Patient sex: M
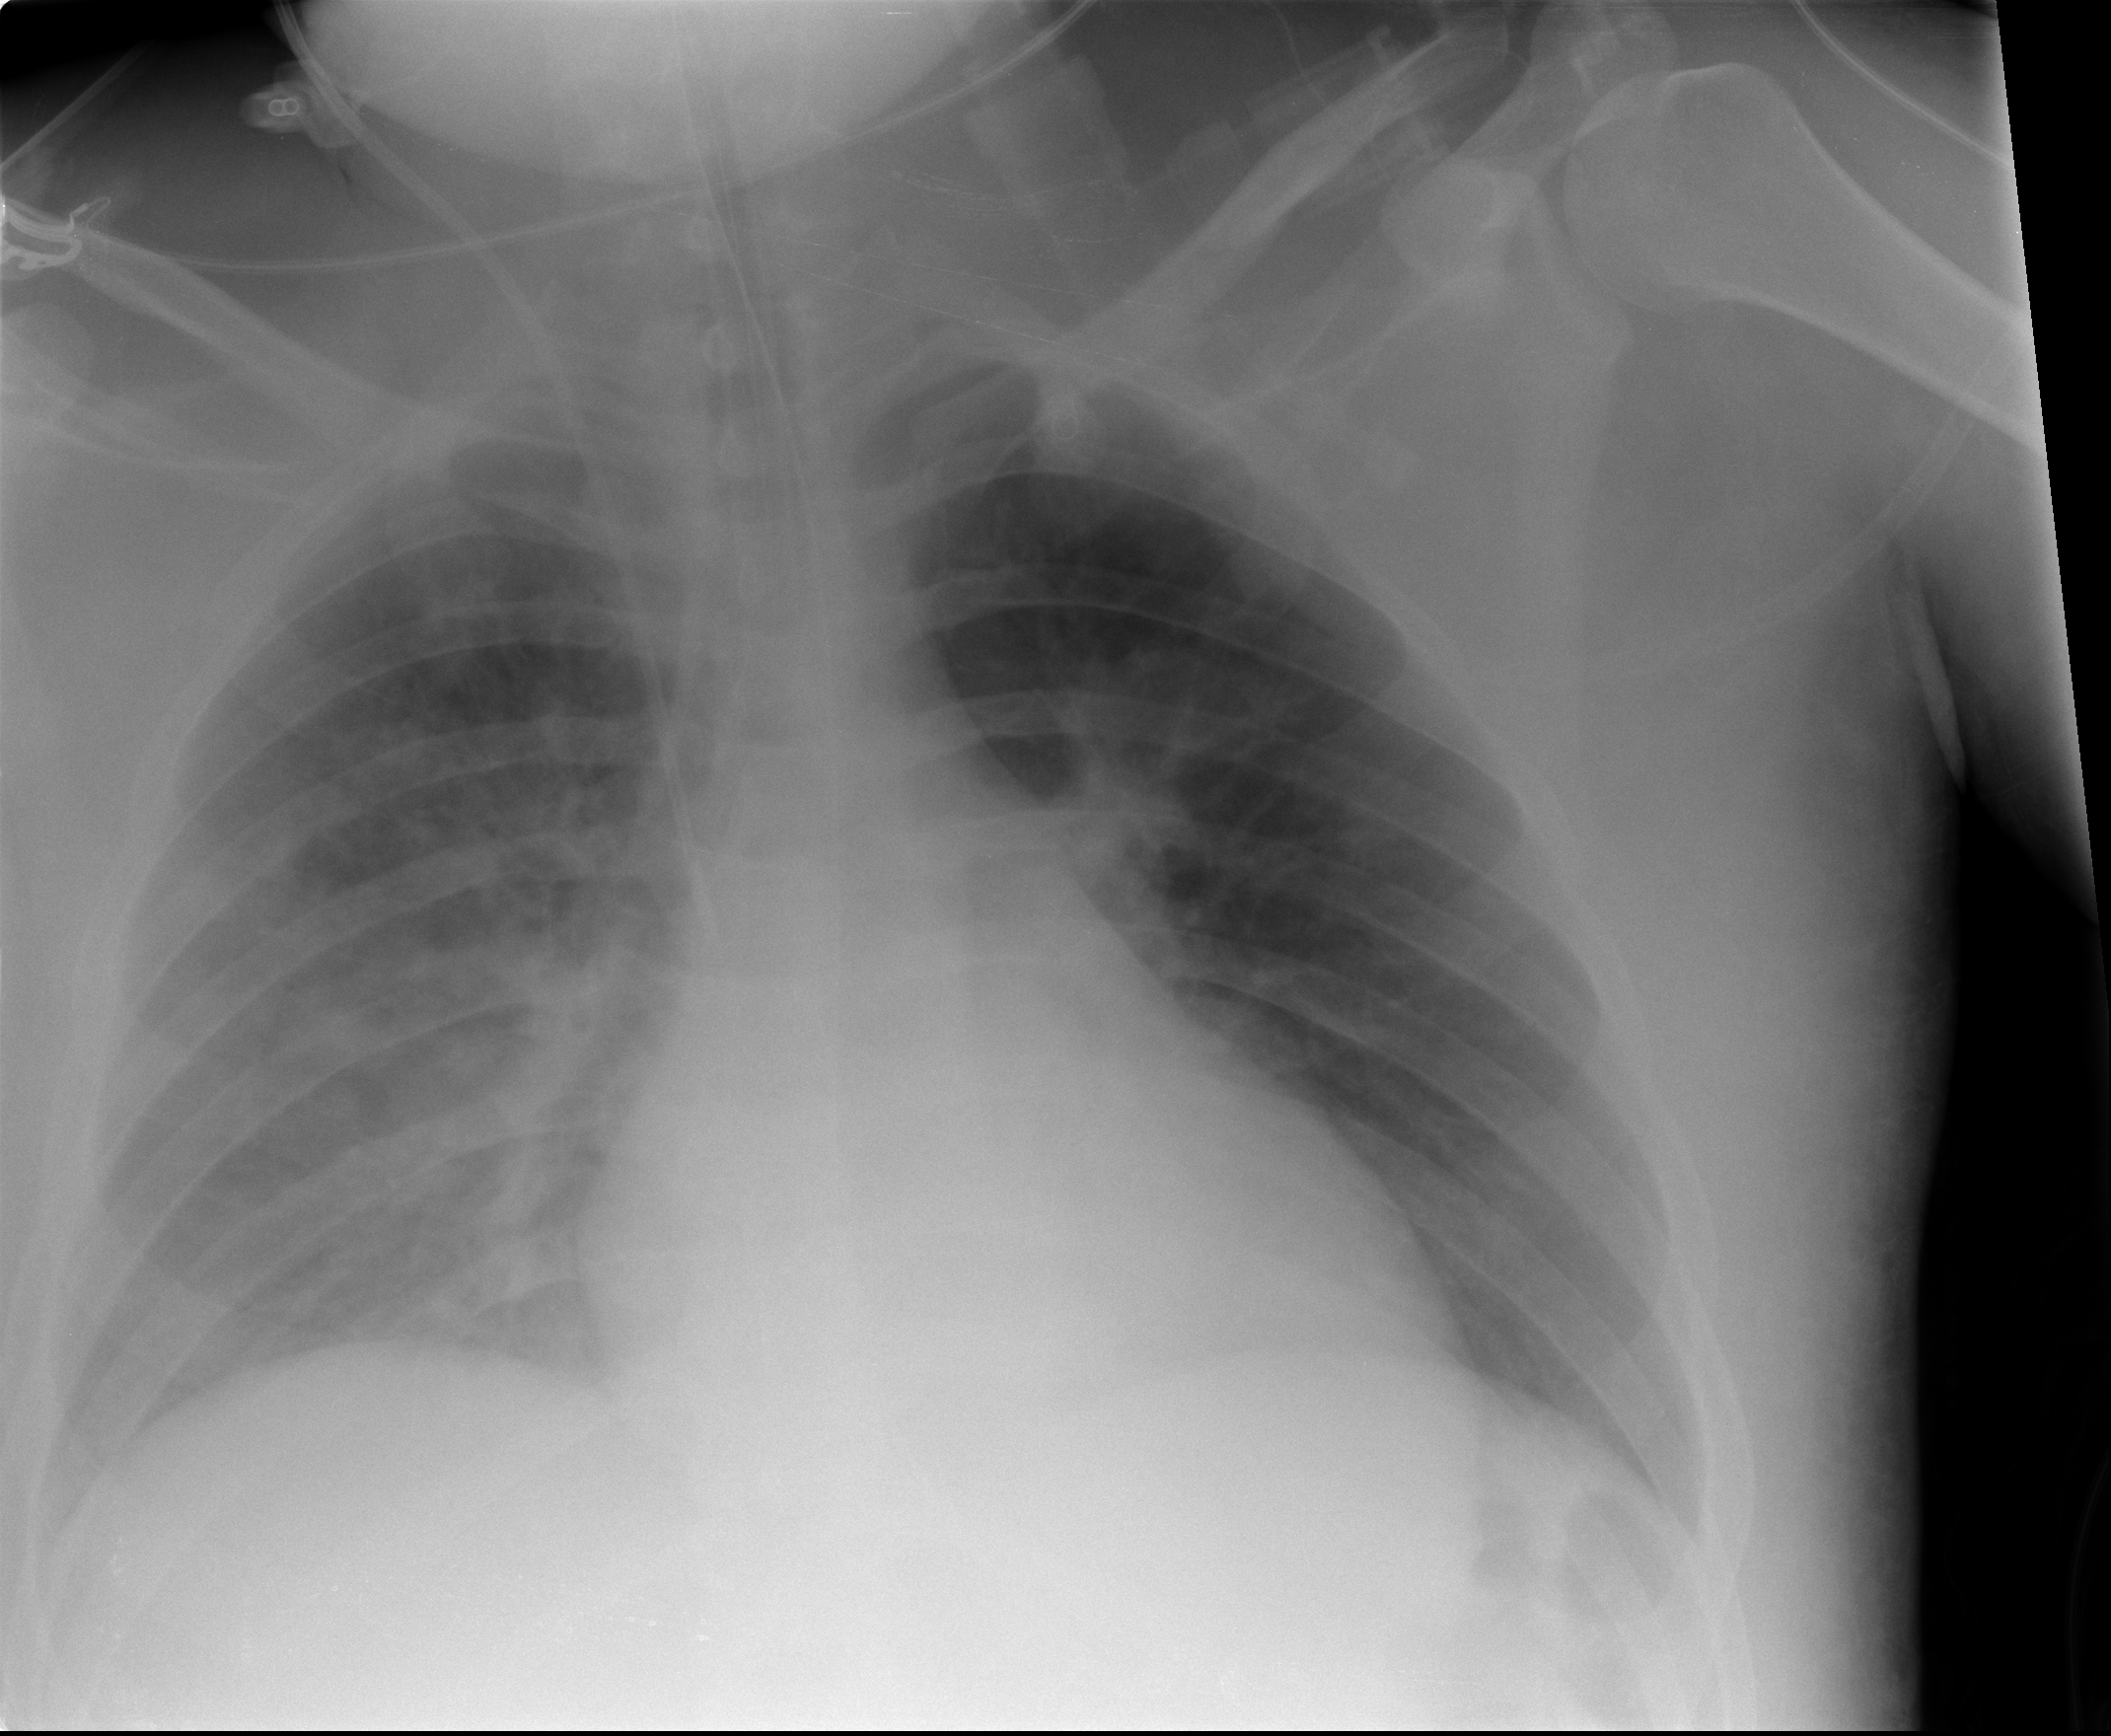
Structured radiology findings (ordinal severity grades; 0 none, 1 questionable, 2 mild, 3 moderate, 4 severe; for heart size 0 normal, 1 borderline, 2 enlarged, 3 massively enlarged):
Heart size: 0
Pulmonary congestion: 0
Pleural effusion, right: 2
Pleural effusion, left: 0
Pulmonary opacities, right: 0
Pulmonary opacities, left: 0
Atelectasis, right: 2
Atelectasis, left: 0